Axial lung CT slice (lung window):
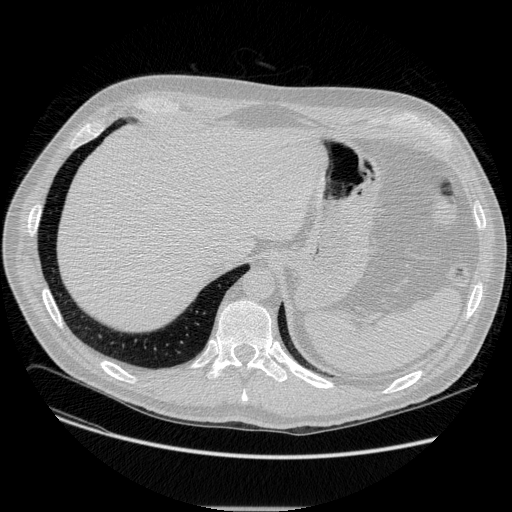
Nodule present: no